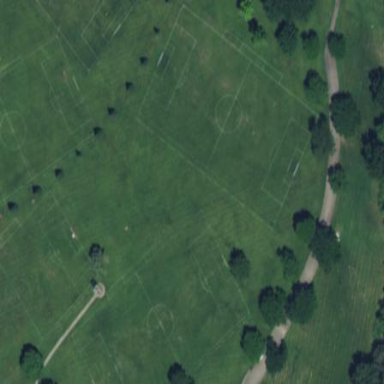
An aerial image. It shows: Grass pitch designated for soccer.